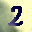
Label: 2